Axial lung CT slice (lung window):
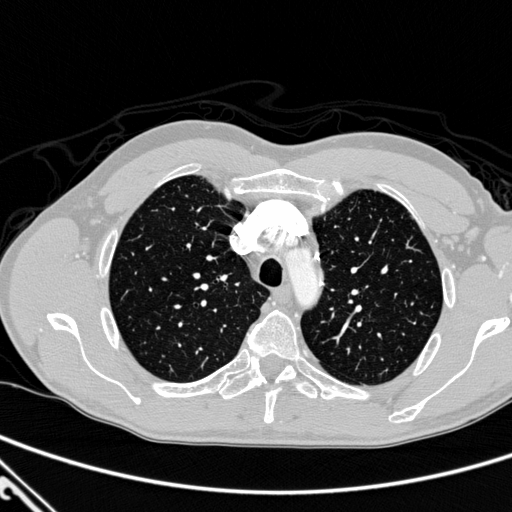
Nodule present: no